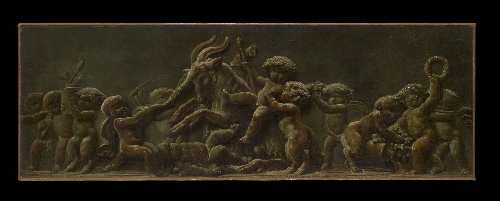
Title: Infant Bacchanal
Artist: Piat Joseph Sauvage
Artist bio: Flemish, Tournai 1744–1818 Tournai
Date: 1780s
Object type: Painting, grisaille
Classification: Paintings
Medium: Oil on canvas
Dimensions: 10 1/4 x 29 5/8 in. (26 x 75.2 cm)
Department: European Paintings
Credit line: Gift of J. Pierpont Morgan, 1906
Accession year: 1907
Repository: Metropolitan Museum of Art, New York, NY
Tags: Grapes|Putti|Satyrs|Goats